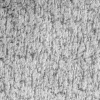
Atmospheric dust classification: not_dusty